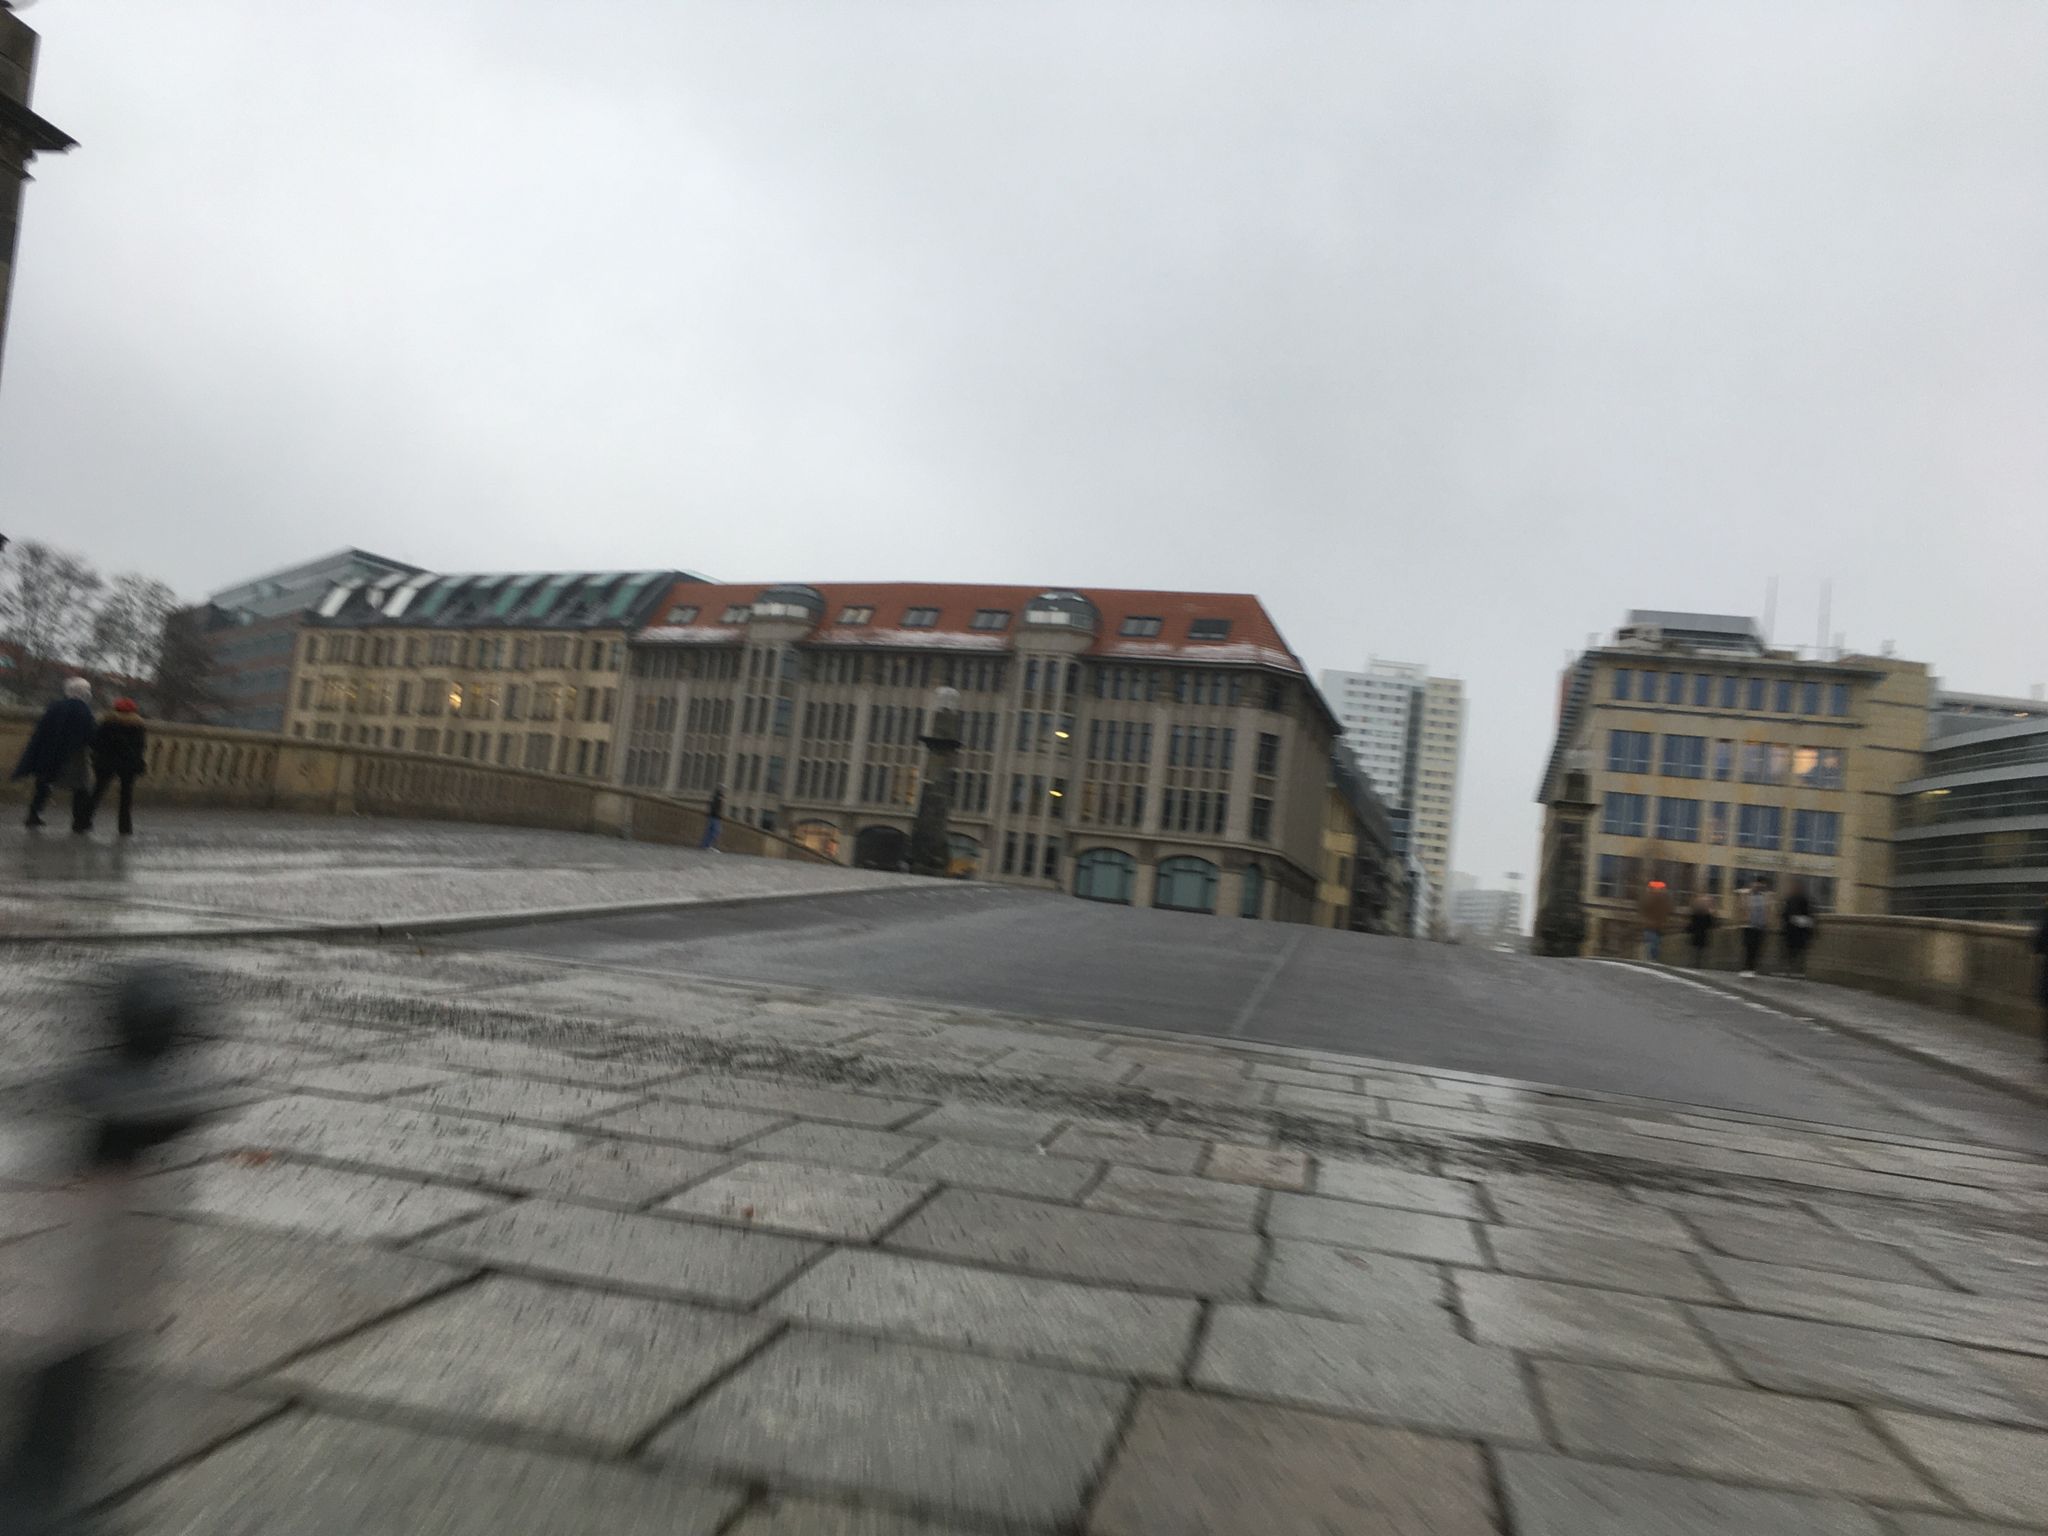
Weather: snowy
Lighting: day
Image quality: good
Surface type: walking surface
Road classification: footway, living_street
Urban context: urban centre
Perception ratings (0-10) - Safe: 3.13, Lively: 8.49, Beautiful: 6.58, Boring: 3.9, Depressing: 3.36, Wealthy: 8.01